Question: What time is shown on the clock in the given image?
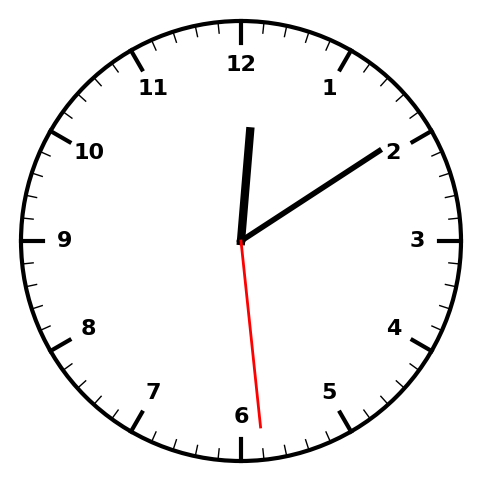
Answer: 12:09:29